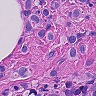
Metastatic tissue present: yes